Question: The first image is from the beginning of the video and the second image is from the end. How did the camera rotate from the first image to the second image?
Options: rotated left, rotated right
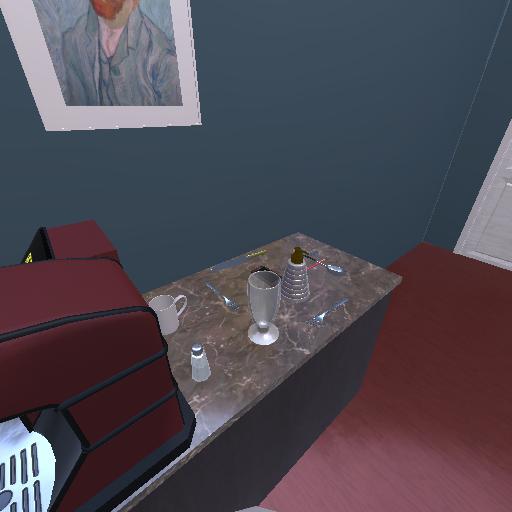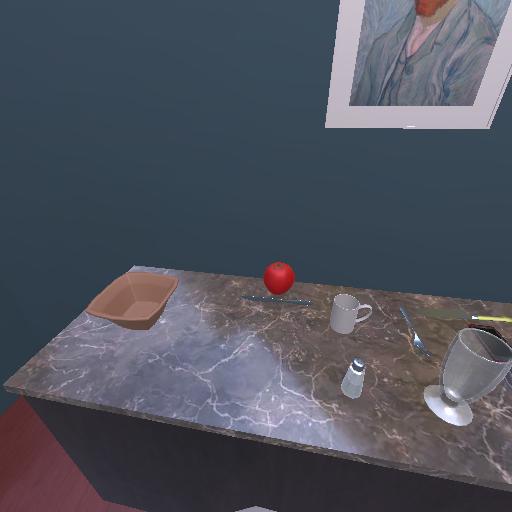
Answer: rotated left